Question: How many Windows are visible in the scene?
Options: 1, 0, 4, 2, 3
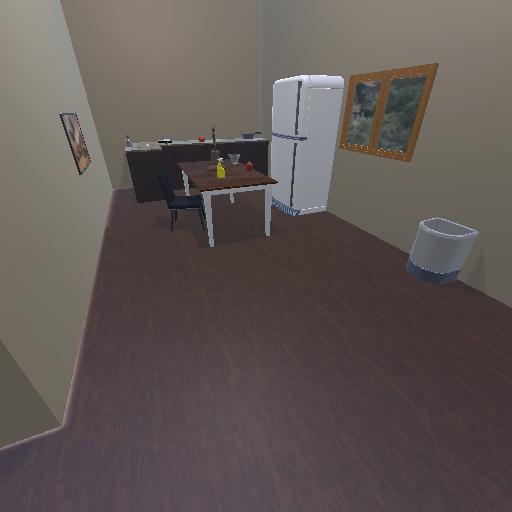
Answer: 1